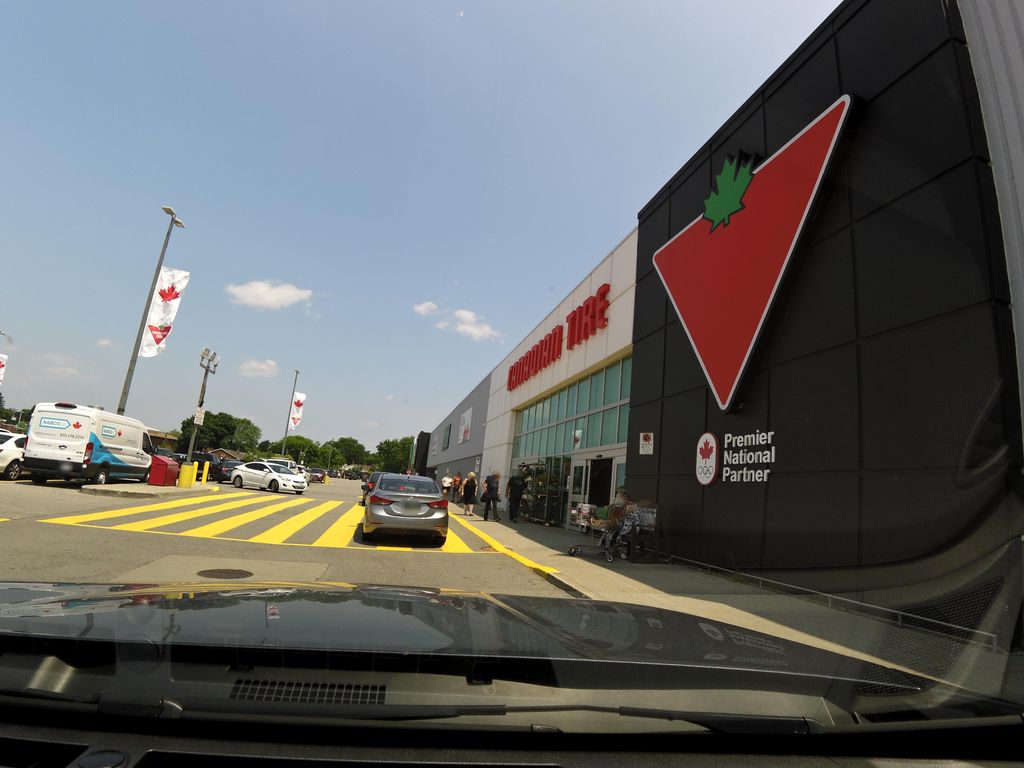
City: hamilton